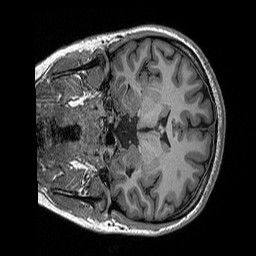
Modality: T1w
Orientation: coronal
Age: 22
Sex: female
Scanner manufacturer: siemens
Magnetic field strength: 3 T
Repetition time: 2.3 s
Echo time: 0.00298 s